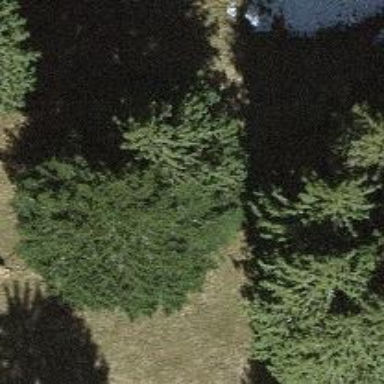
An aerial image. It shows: Beautiful tree in nature.